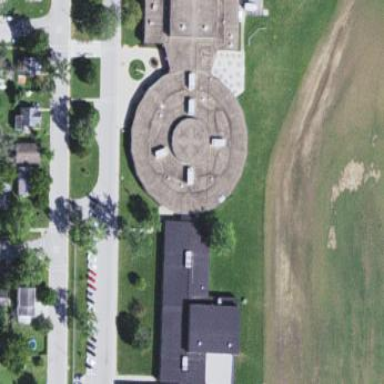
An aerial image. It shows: School building.